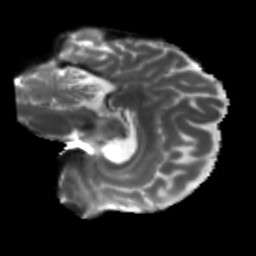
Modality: T2w
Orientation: sagittal
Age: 56
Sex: female
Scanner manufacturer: siemens
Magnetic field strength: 3 T
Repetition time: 5.25 s
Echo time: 0.08 s